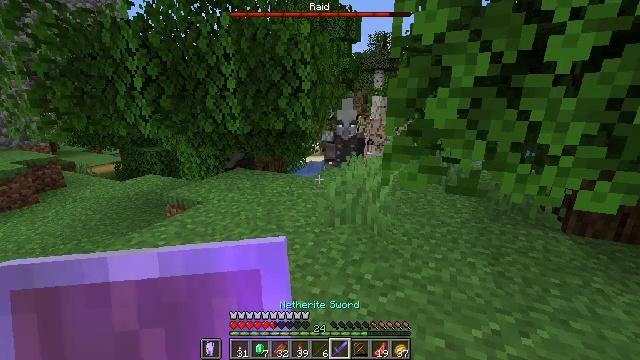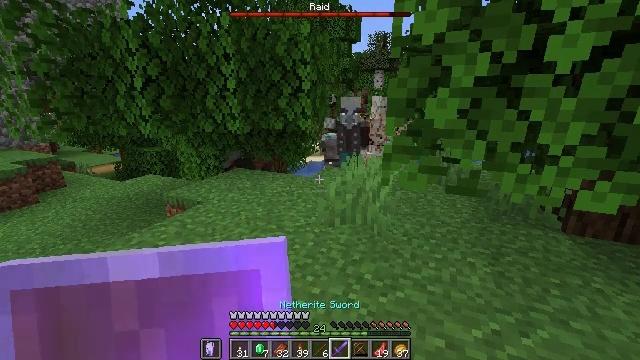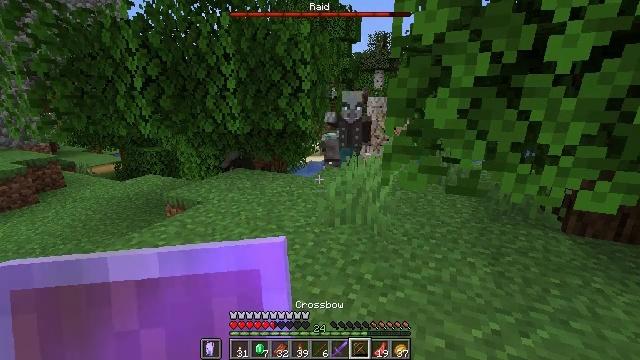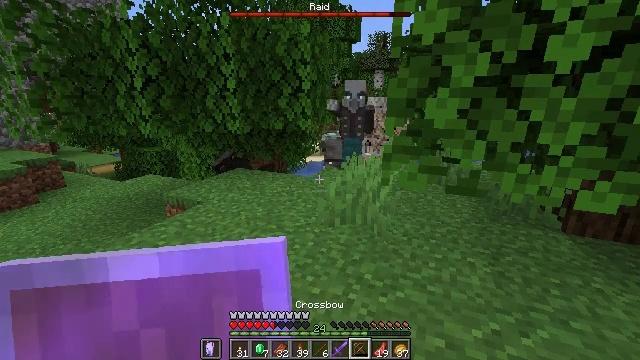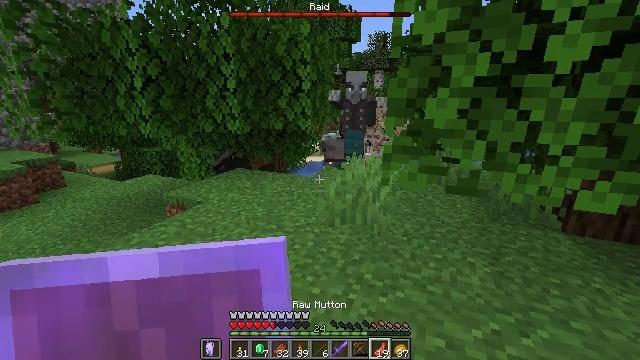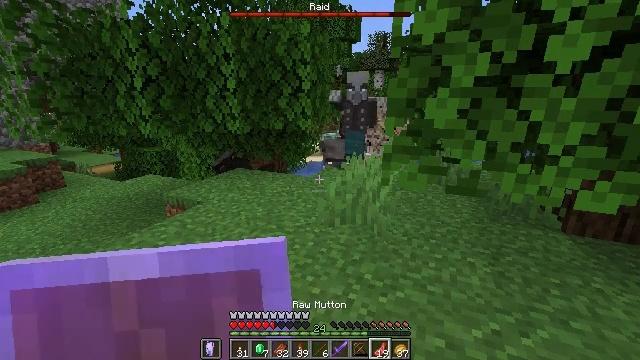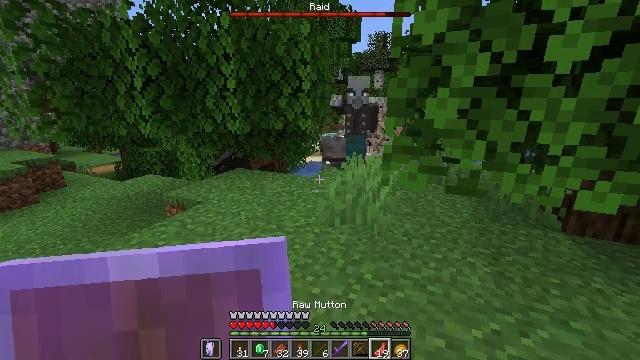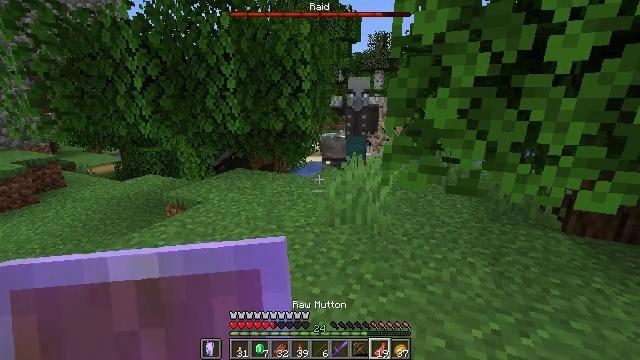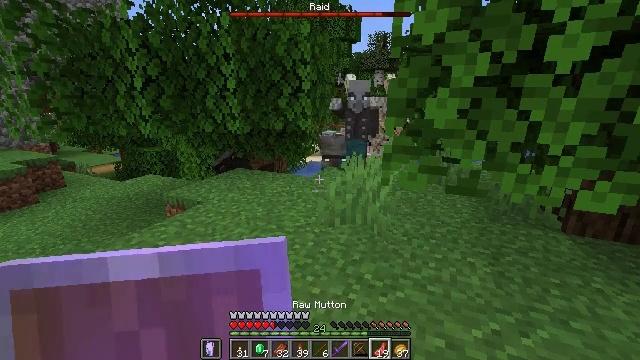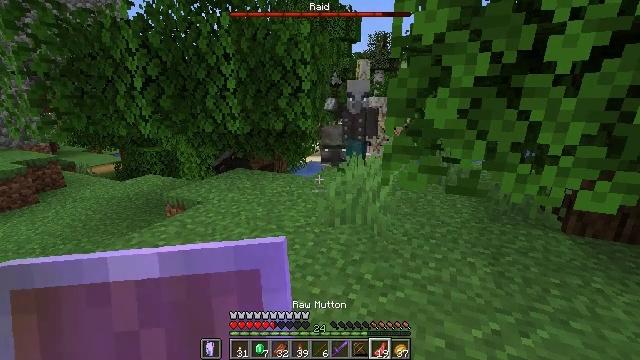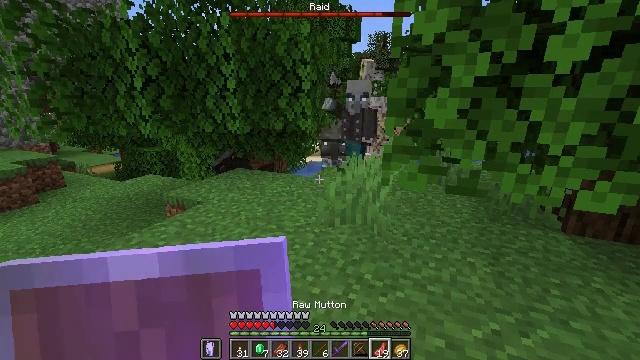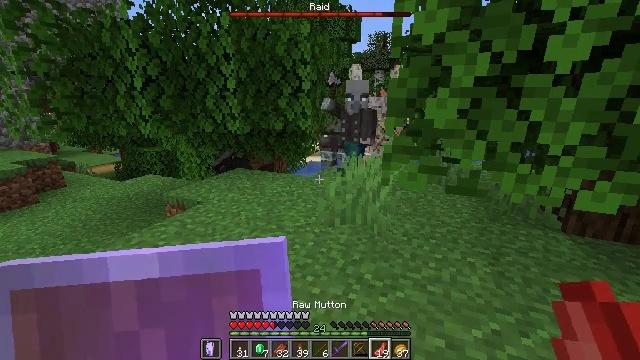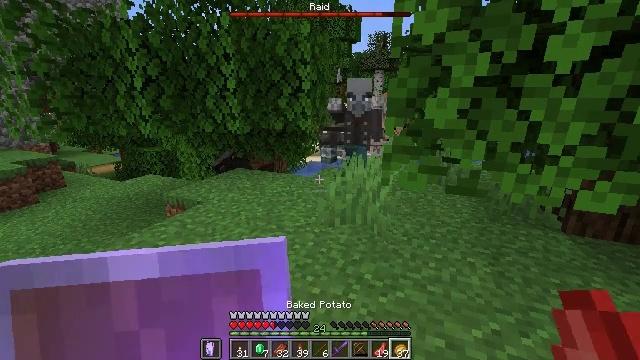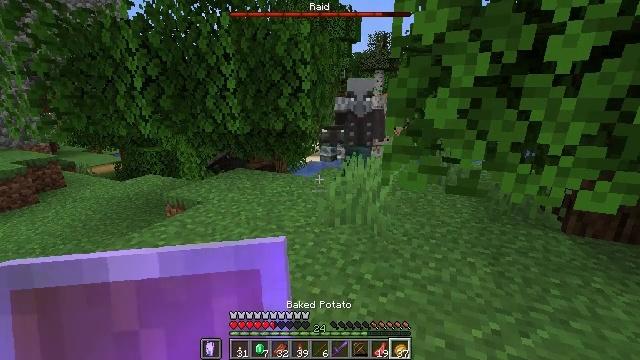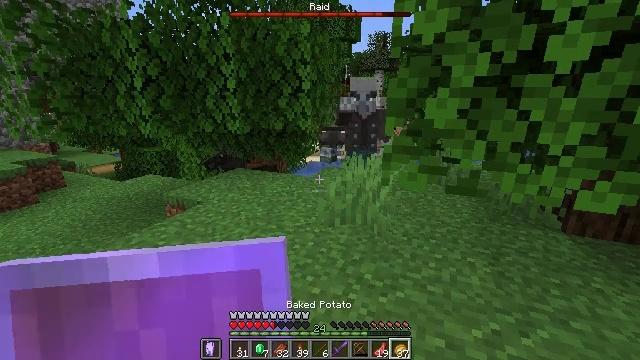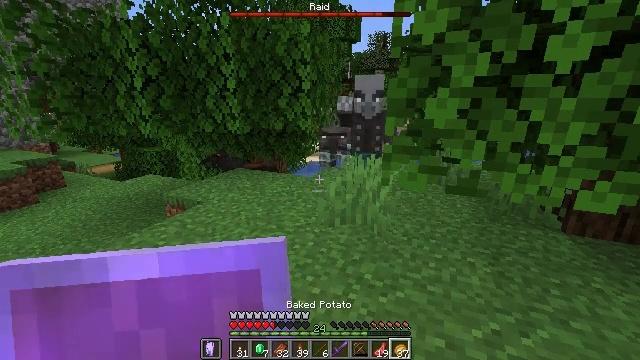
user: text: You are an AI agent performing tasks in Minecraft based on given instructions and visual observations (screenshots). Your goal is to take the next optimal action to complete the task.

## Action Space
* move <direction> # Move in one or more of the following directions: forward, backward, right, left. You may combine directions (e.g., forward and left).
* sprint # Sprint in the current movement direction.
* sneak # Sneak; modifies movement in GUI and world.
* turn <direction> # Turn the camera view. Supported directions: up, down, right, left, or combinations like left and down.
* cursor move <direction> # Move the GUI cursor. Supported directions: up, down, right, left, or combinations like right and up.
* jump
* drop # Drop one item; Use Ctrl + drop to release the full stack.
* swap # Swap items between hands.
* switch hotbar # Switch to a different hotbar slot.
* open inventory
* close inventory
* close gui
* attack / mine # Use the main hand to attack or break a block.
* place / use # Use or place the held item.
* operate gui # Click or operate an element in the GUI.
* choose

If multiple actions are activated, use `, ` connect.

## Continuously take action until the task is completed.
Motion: motion action
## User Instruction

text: Combat the vindicator.
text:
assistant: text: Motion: no_op
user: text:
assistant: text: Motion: no_op
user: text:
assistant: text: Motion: no_op
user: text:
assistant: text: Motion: no_op
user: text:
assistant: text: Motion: no_op
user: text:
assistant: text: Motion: no_op
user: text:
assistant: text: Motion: no_op
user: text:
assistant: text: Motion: no_op
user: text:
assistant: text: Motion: no_op
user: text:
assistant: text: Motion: no_op
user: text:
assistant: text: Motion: no_op
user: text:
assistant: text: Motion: no_op
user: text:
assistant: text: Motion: no_op
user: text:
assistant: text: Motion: no_op
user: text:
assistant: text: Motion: no_op
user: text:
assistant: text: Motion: no_op
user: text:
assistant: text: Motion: no_op
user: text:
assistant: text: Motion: use / place
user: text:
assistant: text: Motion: use / place
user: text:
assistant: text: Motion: use / place
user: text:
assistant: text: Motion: use / place
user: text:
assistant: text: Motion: use / place
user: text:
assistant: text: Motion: use / place
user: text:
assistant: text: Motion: use / place
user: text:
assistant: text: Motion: use / place
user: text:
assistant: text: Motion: use / place
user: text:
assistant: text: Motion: use / place
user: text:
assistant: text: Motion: move back, use / place
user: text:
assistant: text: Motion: move back, use / place
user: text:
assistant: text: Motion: move back, use / place